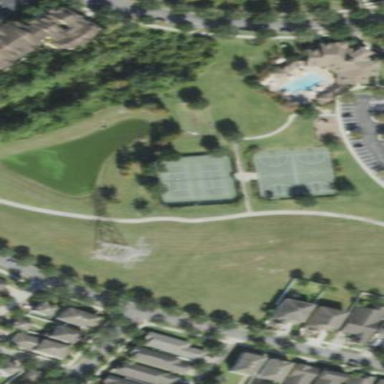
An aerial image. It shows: Tennis court in park.